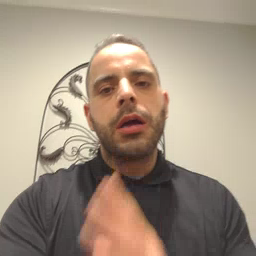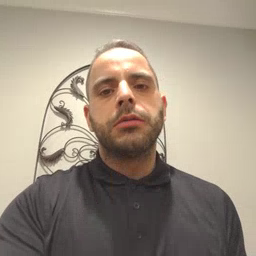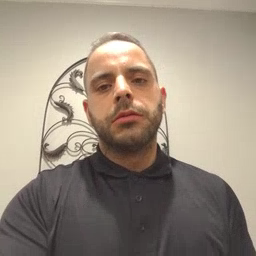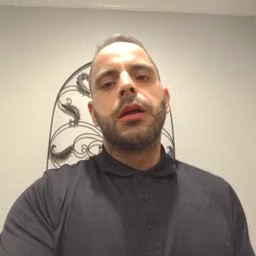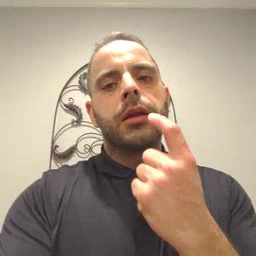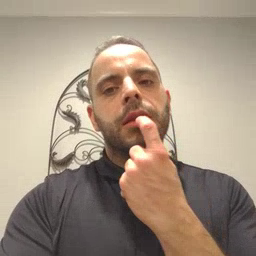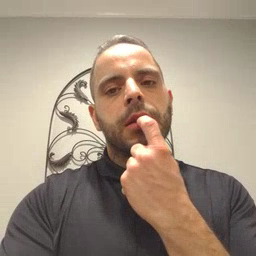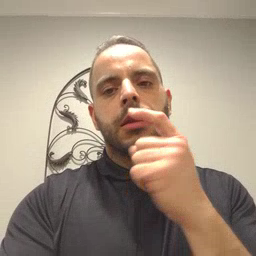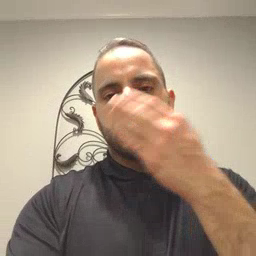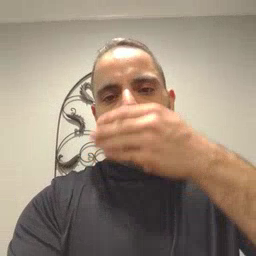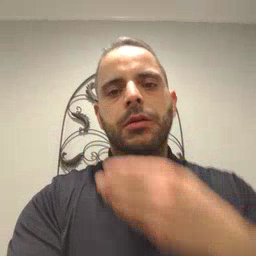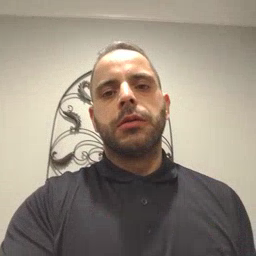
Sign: glasswindow